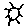
Label: sun